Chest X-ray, AP view. Patient: 32 years old, sex M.
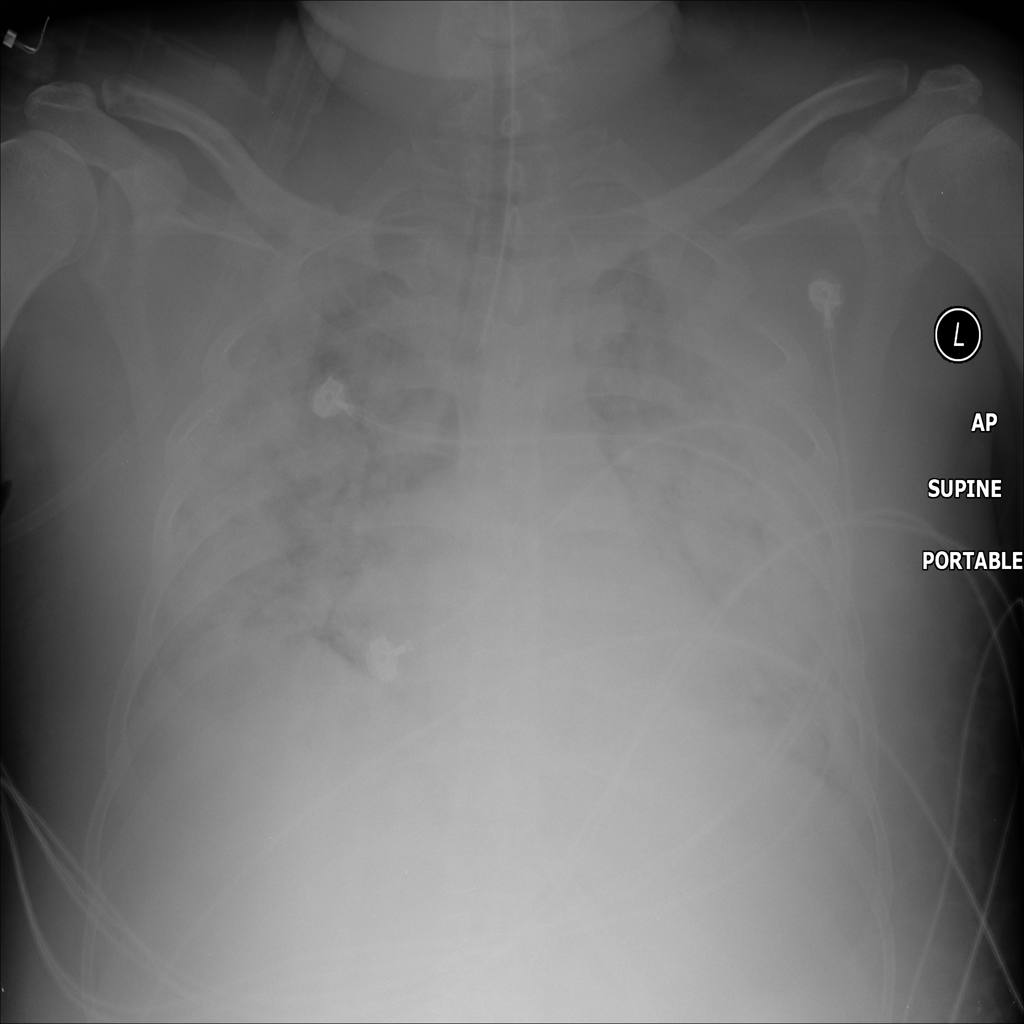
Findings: Infiltration